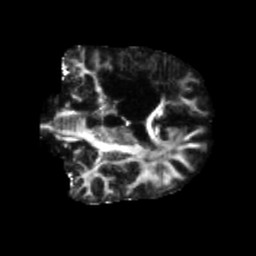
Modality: FA
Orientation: coronal
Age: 57
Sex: male
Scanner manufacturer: siemens
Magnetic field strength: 3 T
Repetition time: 5.47 s
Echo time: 0.0854 s